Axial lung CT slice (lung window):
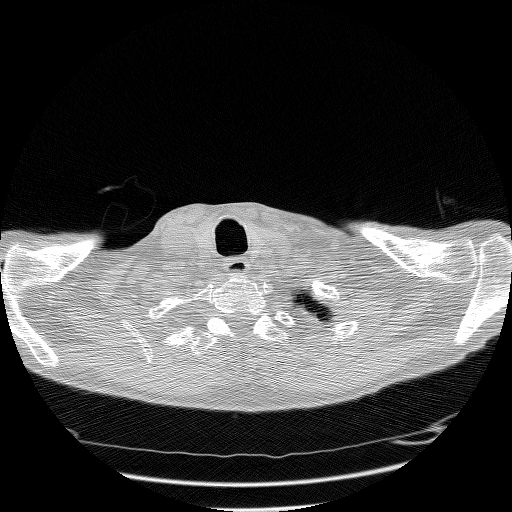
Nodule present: no